Question: My question is really simple. Please take a look at screenshot:

How could that happen? I explicitly put call to Async.RunSyncronously into 'try ... with'.
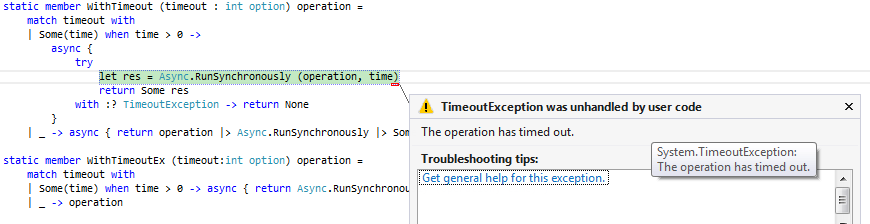
Answer: 'try/with' in F# async workflows do not map directly to CLR protected blocks - instead if exception is raised in user code, library code will catch it and re-route to the nearest error continuation (which can be i.e 'with block', 'finally block', custom error continuation supplied in 'Async.StartWithContinuations' etc...). This has a consequence that debugger might report about unhandled exceptions in user code that can be handled and processed later.
Snippet below reports the similar error in debugger but nevertheless execution is finished successfully
'''
let error (): int = raise (System.TimeoutException())
let run() = async {
try
let result = error()
return result
with
:? System.TimeoutException -> return -1
}
let r = Async.RunSynchronously (run())
printfn "%d" r
'''